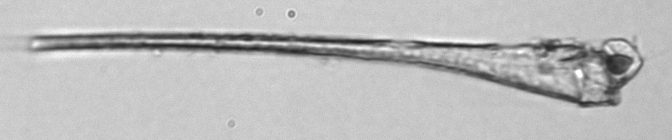
Label: Tripos_fusus